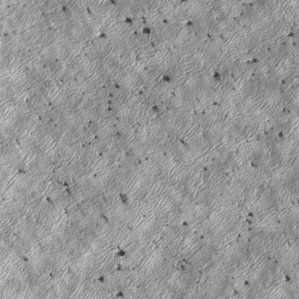
Label: frost